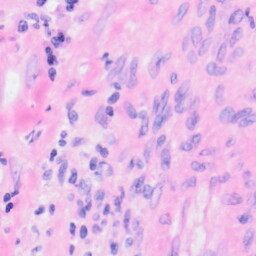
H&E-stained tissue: Kidney